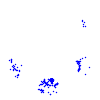
Particle: electron